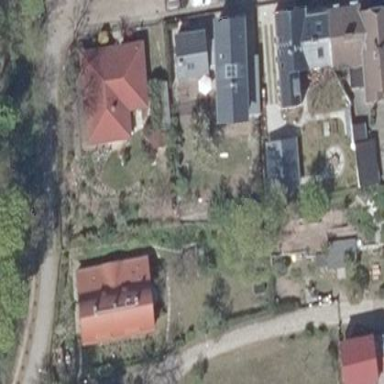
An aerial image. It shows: Residential garden area classified as leisure land.